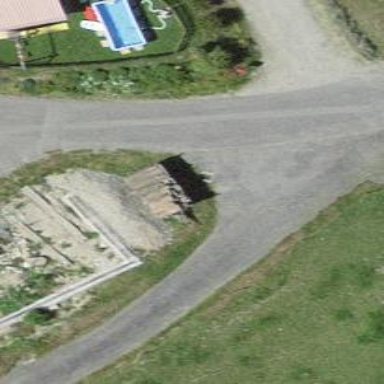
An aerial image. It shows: Rural barn.